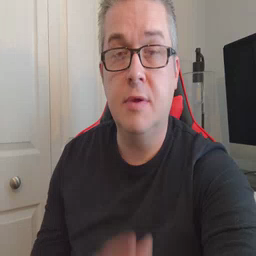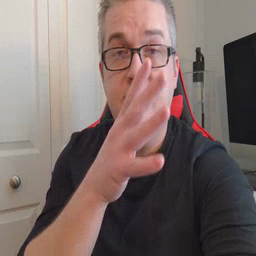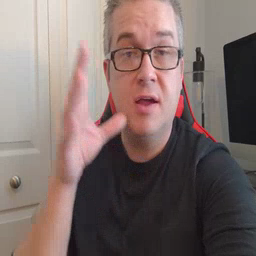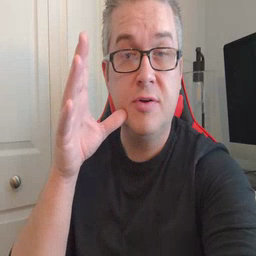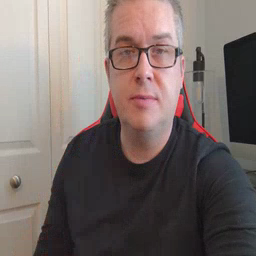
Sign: farm